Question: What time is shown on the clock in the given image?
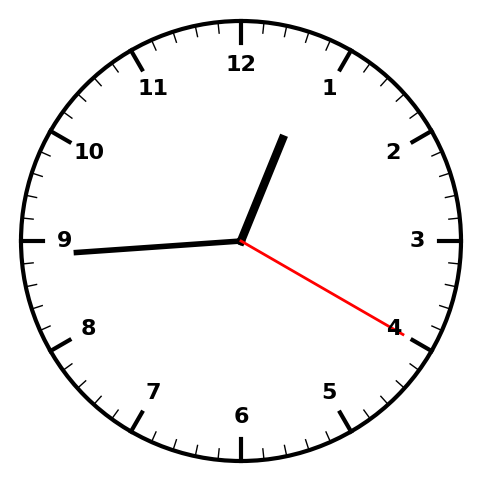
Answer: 12:44:20